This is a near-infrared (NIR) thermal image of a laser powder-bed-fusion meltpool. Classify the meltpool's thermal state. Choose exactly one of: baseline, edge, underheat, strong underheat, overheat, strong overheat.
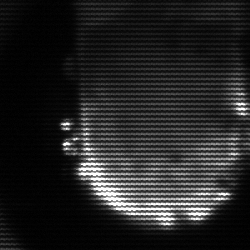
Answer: baseline